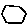
Label: hexagon